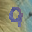
Label: 9